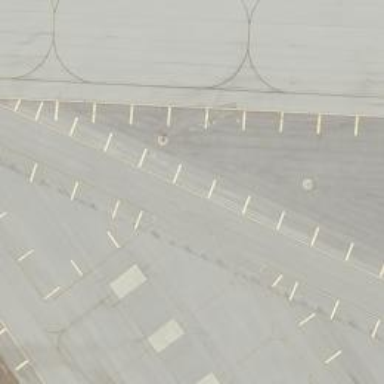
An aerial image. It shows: View of taxiway at the airport.